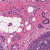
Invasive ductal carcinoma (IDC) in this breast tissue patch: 0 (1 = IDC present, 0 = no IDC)